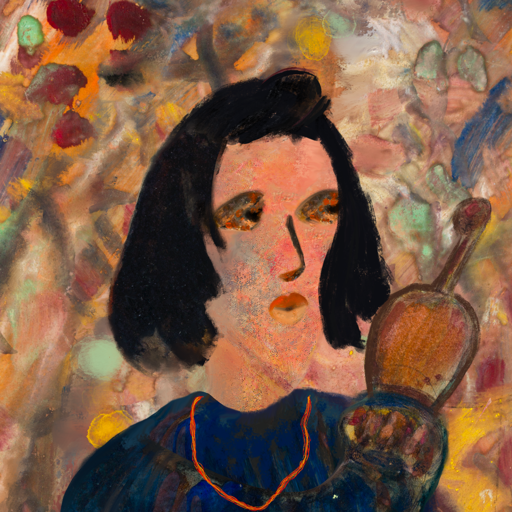
Background: Mother_And_Son_Mother, Head And Neck Side: Irani, Face Side: Gypsy_Queen, Bust: Pipe, Hair Side: Mosgoul, Head Accessory: Blank, Second Necklace: Gypsy_Mother_2, Necklace: Blank, Baby: Blank